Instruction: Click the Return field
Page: home
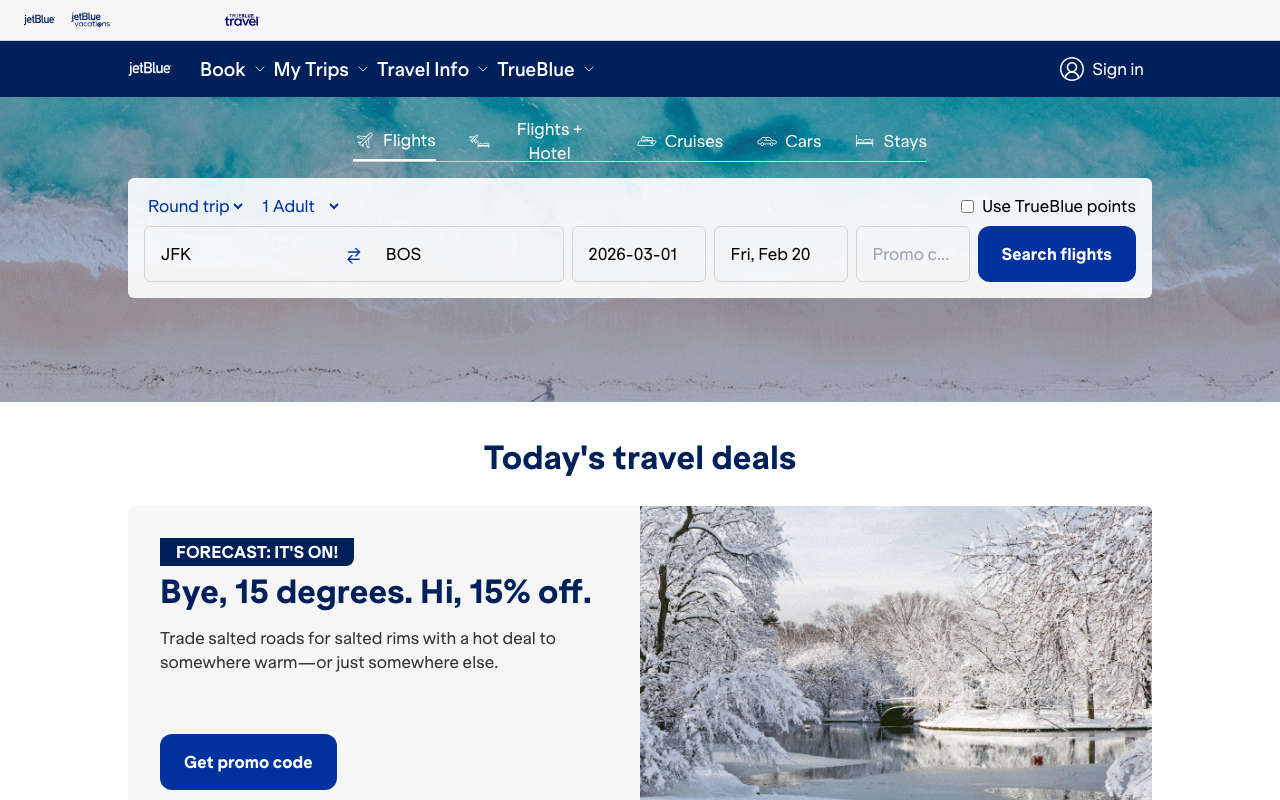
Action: click